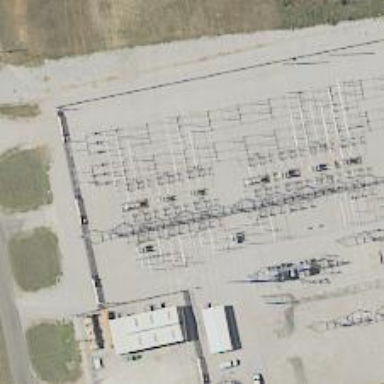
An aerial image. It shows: Switch used for power control.